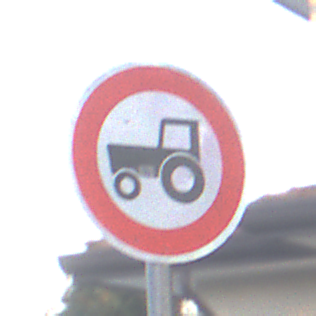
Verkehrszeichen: VerbotKraftfahrzeugeZuegeNichtSchneller25
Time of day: SunriseSunset
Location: Outdoor (Urban)
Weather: Clear
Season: NotSpecified
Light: Natural